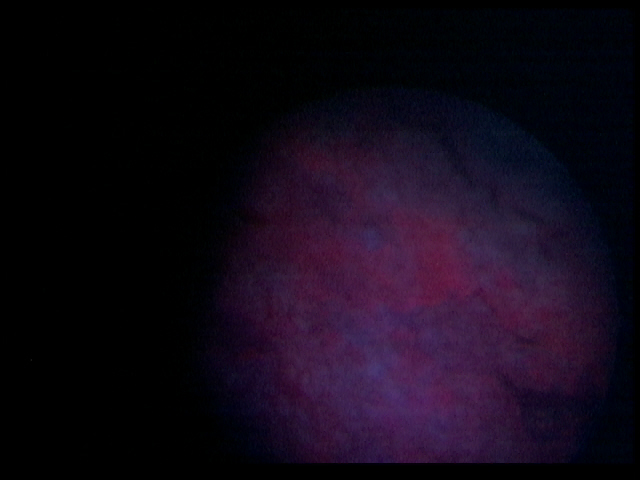
Modality: BLC
Class: Malignant
Subclass: CIS
Lesion: L1
Stage: Tis
Morphology: Non-papillary
Bladder cancer association: Yes